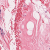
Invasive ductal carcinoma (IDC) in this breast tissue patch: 0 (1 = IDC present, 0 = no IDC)